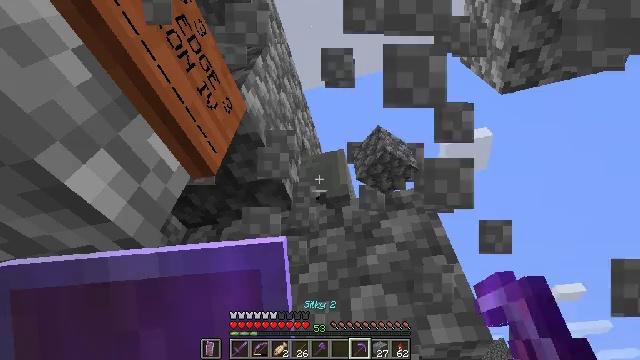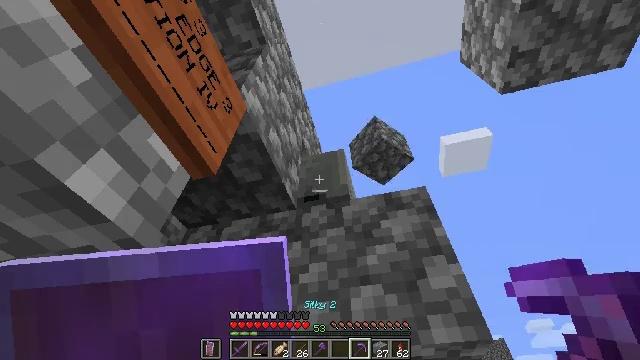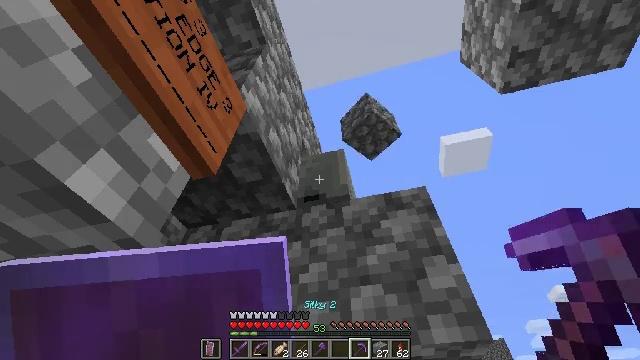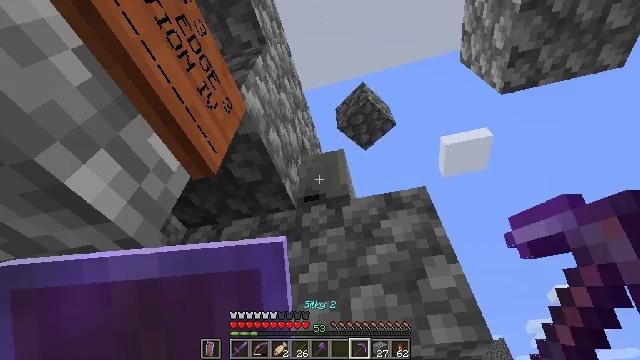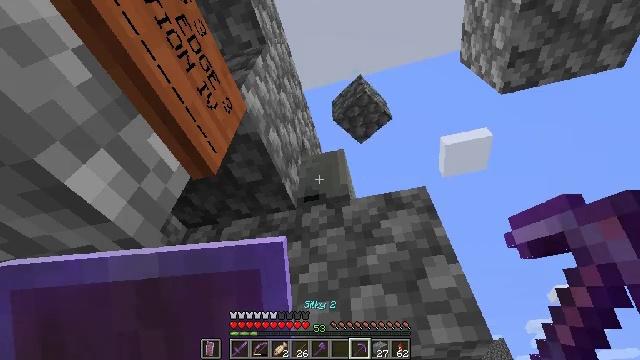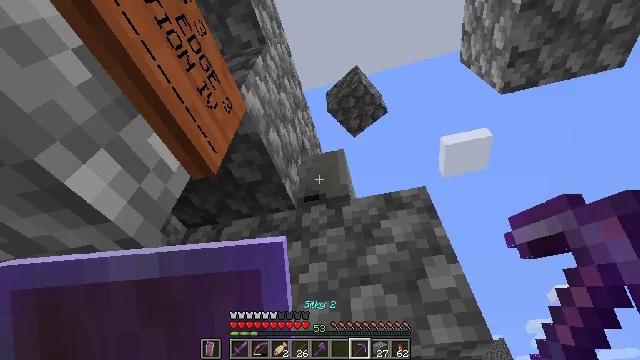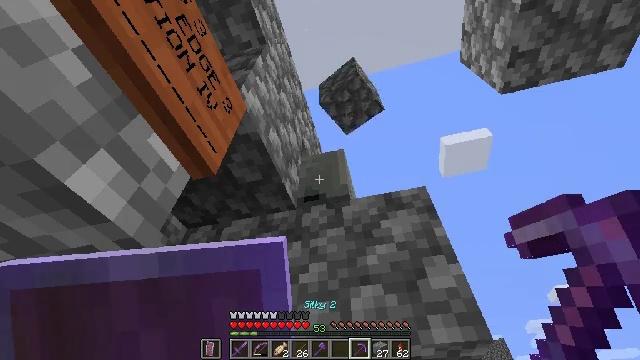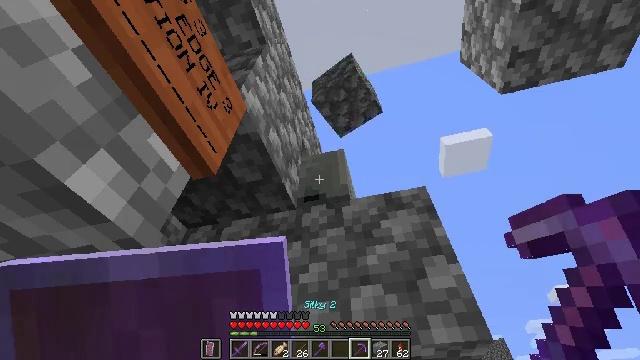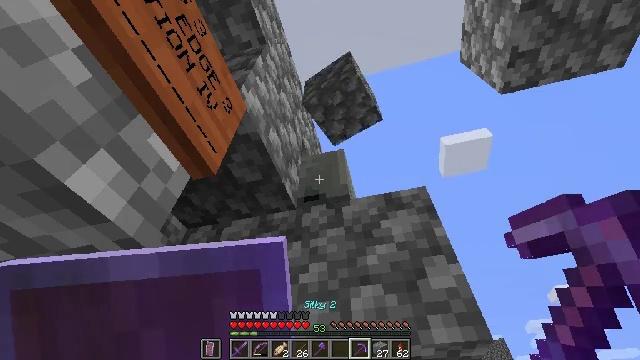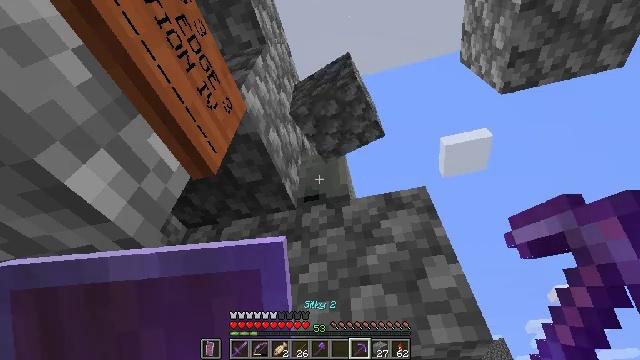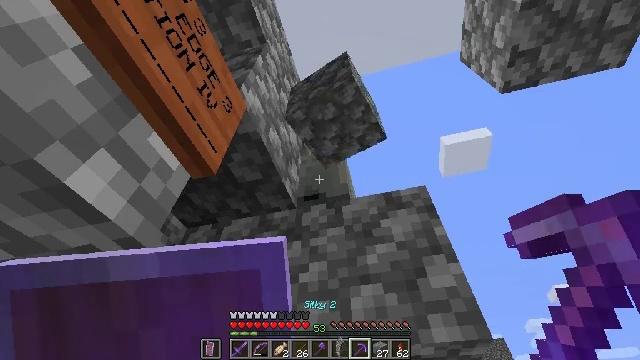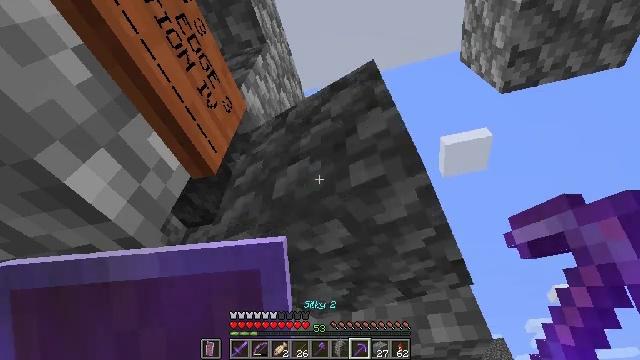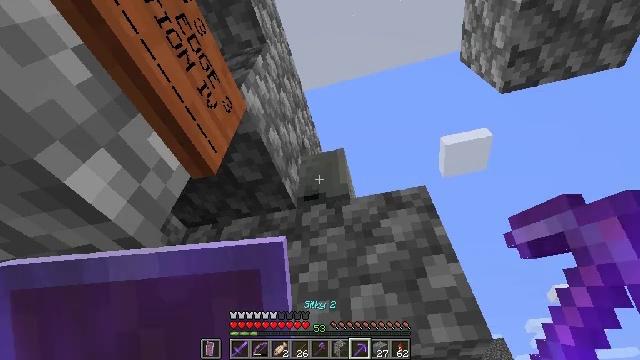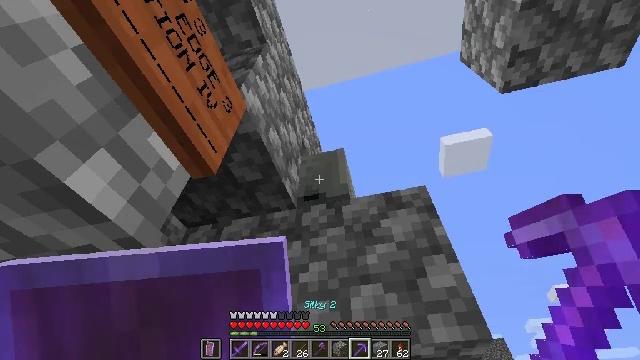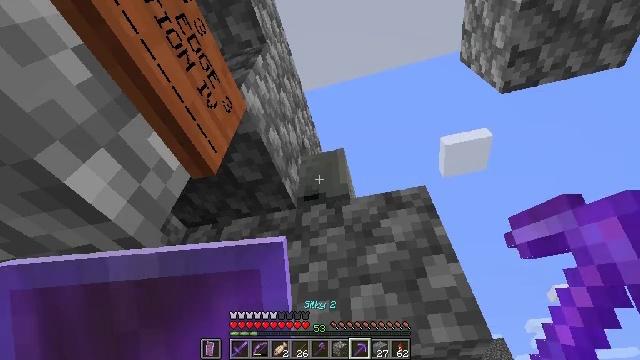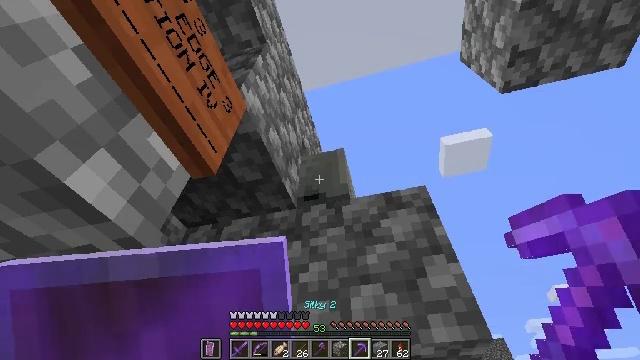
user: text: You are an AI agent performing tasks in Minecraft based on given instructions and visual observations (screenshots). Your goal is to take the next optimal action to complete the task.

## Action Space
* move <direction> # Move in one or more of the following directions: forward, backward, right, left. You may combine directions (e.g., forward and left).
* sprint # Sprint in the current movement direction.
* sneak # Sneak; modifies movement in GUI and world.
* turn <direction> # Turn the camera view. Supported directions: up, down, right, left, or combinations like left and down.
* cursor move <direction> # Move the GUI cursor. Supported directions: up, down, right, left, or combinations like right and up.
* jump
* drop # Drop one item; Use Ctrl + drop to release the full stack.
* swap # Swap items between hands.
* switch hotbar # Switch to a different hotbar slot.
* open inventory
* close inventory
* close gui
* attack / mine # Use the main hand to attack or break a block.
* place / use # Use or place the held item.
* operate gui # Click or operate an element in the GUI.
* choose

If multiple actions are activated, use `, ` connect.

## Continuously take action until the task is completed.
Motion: motion action
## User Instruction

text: Break the stone bricks to collect them.
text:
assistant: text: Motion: no_op
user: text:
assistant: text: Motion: no_op
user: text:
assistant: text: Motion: no_op
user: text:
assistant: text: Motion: no_op
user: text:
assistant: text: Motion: no_op
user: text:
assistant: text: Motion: no_op
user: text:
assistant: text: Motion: no_op
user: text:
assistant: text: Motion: no_op
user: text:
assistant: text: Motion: no_op
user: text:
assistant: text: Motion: no_op
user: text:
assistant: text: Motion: no_op
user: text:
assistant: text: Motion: no_op
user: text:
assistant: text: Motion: no_op
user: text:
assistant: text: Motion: no_op
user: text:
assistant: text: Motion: no_op
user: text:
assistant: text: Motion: no_op
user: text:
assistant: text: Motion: no_op
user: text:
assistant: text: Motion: no_op
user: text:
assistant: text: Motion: no_op
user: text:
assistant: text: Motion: turn left and down
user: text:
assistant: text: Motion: turn down
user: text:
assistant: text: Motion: no_op
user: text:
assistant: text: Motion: no_op
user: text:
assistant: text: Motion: no_op
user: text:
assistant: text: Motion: no_op
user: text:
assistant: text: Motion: no_op
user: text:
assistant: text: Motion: turn left
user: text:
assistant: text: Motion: turn left
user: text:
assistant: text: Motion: turn left and down
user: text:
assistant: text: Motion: turn left and down